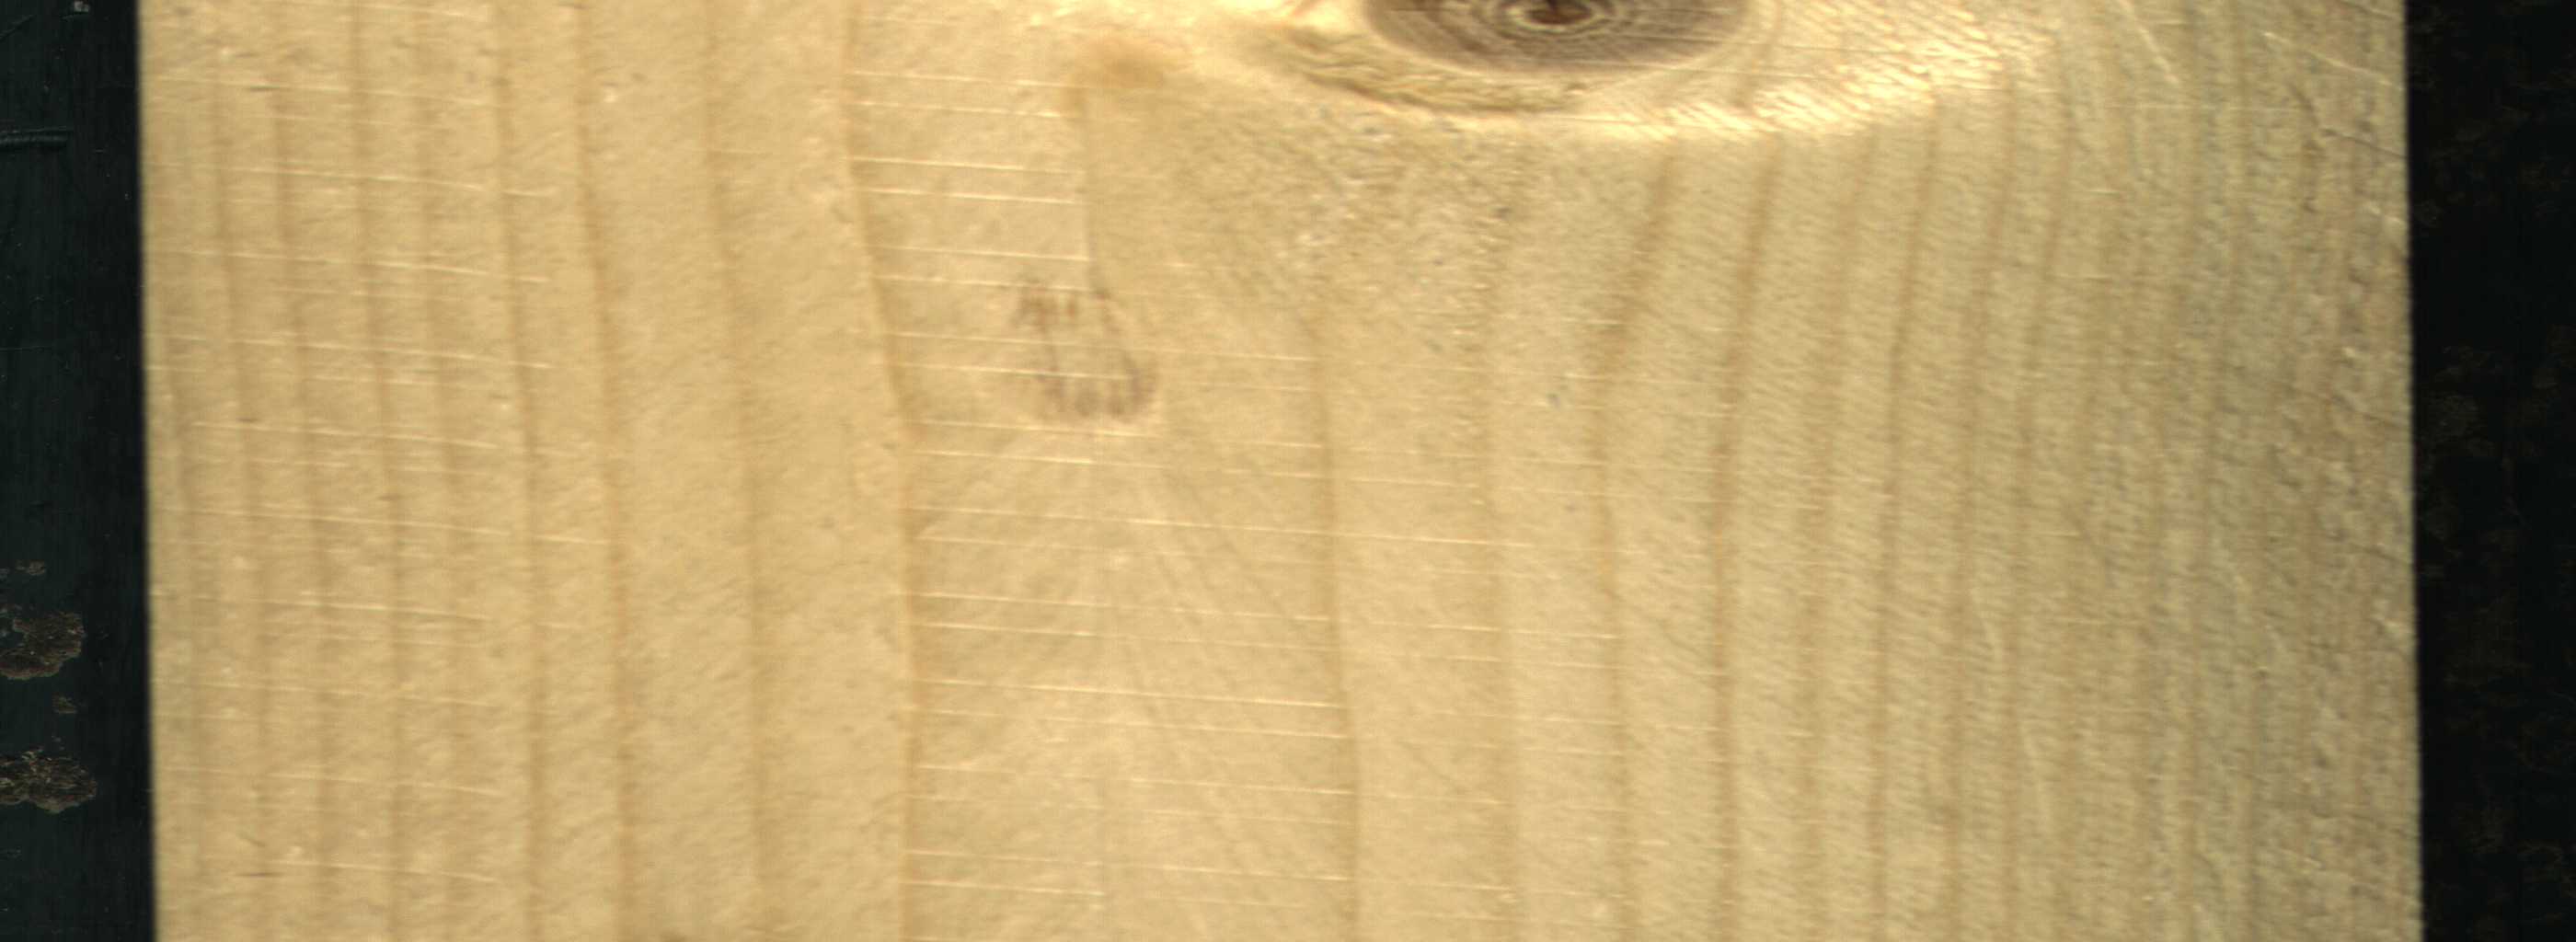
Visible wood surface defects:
Live_Knot